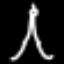
Label: The Eiffel Tower